Aerial crown-view tile of a tropical tree (Barro Colorado Island, Panama), acquired 20240611:
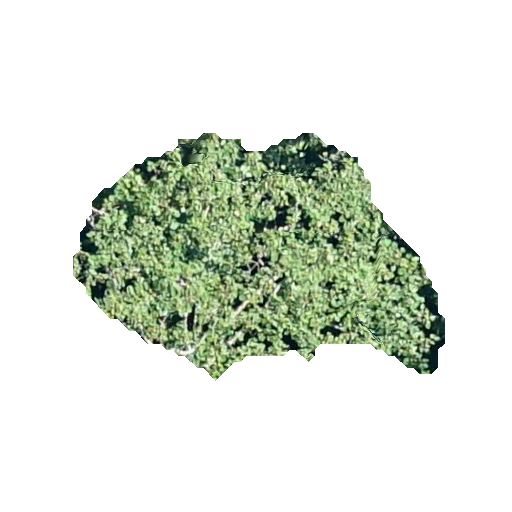
Species: Ochroma pyramidale
GBIF accepted scientific name: Ochroma pyramidale
Crown area: 98.394 m²